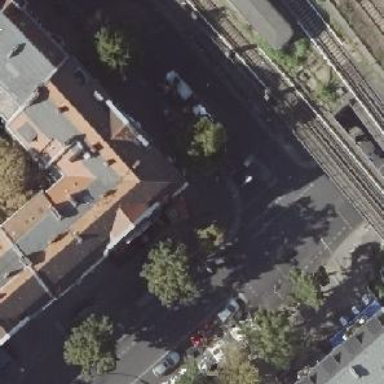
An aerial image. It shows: Taxi stand.